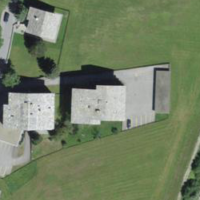
EUNIS habitat code: 24
Species observed at this site:
Parus major
Ficaria verna